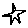
Label: star